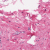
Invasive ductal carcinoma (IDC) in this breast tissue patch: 0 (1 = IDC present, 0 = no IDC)